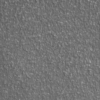
Label: not_dusty